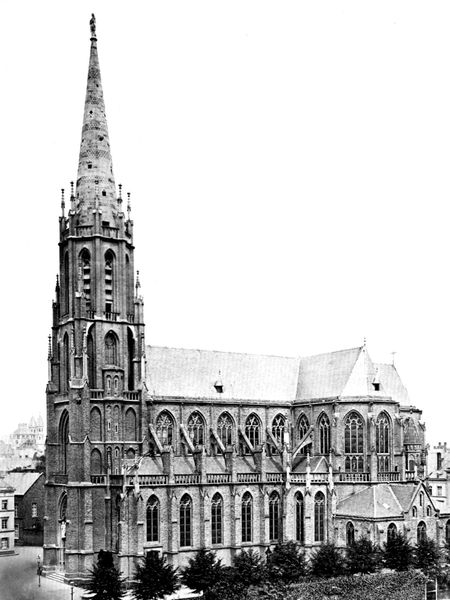
Titel: St. Mauritius in Köln vor der Zerstörung
Künstler: Vincenz Statz
Standort: Köln, St. Mauritius (EU - D - NRW)
Schlagwörter: himmel, weiß, bäume, kirchturm, stadt, fenster, frankreich, grau, laternen, licht, schwarz, straße, stützen, säulen, dach, gebäude, haube, architektur, barock, stein, bild, häuser, kirche, figur, spitzen, gotik, turm, garten, schiff, ansicht, dorf, backstein, platz, treppe, foto, bögen, eingang, glockenturm, kirch, kreuz, dom, gauben, schwarzweiss, helm, münster, arkaden, kathedrale, portal, sims, kirchenschiff, gesims, mittelschiff, gotisch, querhaus, seitenschiff, spitzbogen, mauern, mittelalter, chor, gaube, gothik, joch, streben, gothisch, glocken, fot, klassisch, maßwerk, satteldach, vierung, gotteshaus, strebepfeiler, seitenkapelle, stützfeiler, backsteinkirchen, turmportal, turmfigur